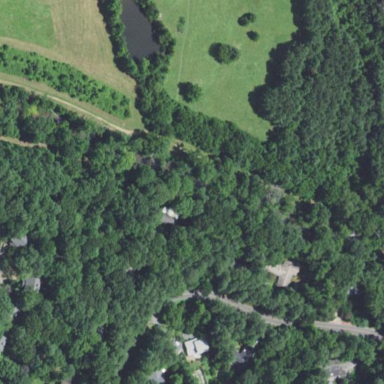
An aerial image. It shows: Mixed woodland with variety of leaf types and cycles.